Question: I have an app with a global key by default and it works perfectly, but I want when somebody else use my app, use their desired global key by changing it in setting form in my app.
There are and can save it for future using, but I don't know how to do it.

I'm using visual studio 2013, Windows Forms and I want the setting be saved for loading it after closing and opening the app again.
How can I create and save this setting so I can use even after closing the application?
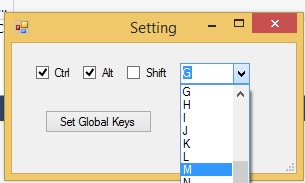
Answer: You could do this to build your keys object:
'''
Keys keys = Keys.None;
if (chkControl.Checked)
keys |= Keys.Control;
if (chkShift.Checked)
keys |= Keys.Shift;
if (chkAlt.Checked)
keys |= Keys.Alt;
Keys selectedKey;
Enum.TryParse(cbSelectedKey.SelectedValue.ToString(), out selectedKey);
keys |= selectedKey;
'''
And then save the value in the project settings for example:

Right click your project, go to properties then settings. Add a new field of type 'int'.
And then you can save it: ('using YourPrjName.Properties;')
'''
// Shortcut is the name of the property I created.
Settings.Default.Shortcut = (int)keys;
Settings.Default.Save();
'''
To retrieve the value when it is already saved just access:
'''
var keys = (Keys)Settings.Default.Shortcut;
'''
Some resources to understand better each step described here:
- <URL>